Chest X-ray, PA view. Patient: 62 years old, sex M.
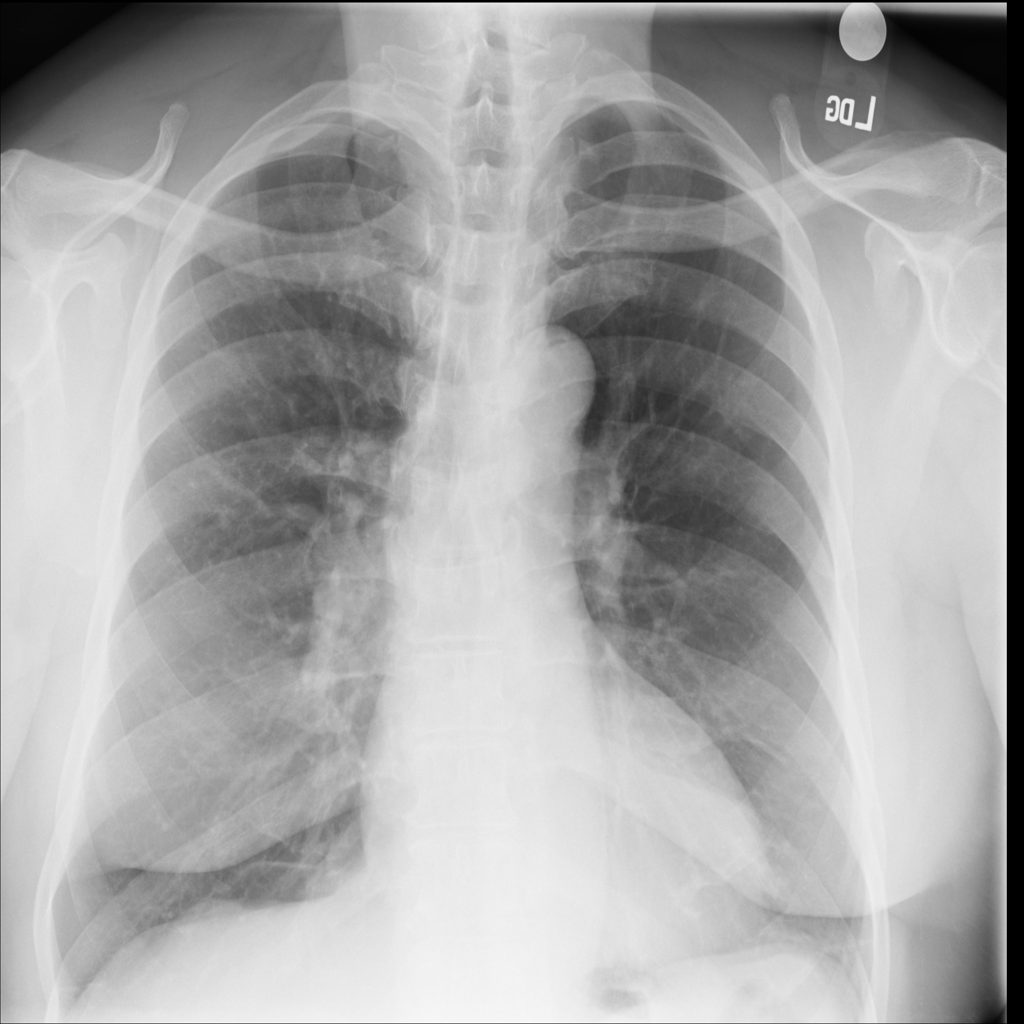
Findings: No Finding